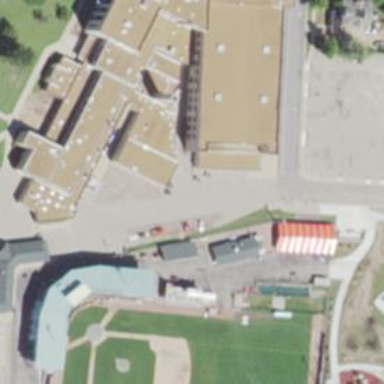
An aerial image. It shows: Sports centre specializing in baseball.